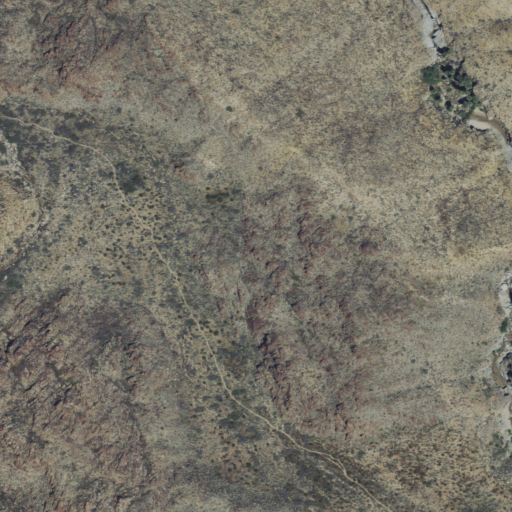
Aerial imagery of plain(s) in California named Indian Potrero containing only shrub